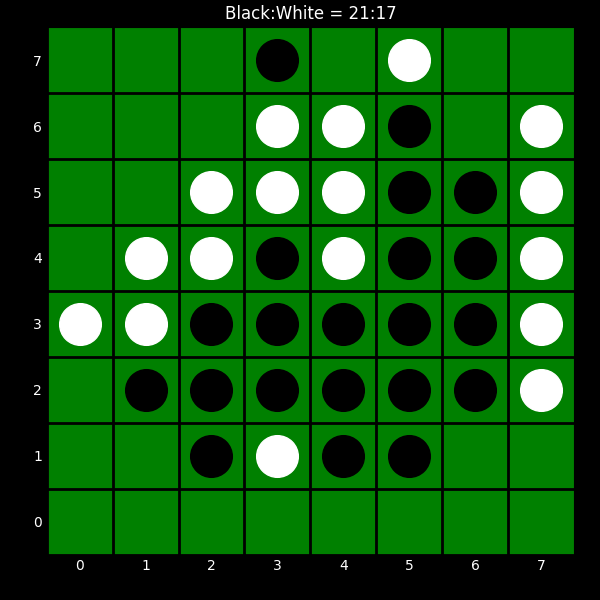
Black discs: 21
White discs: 17